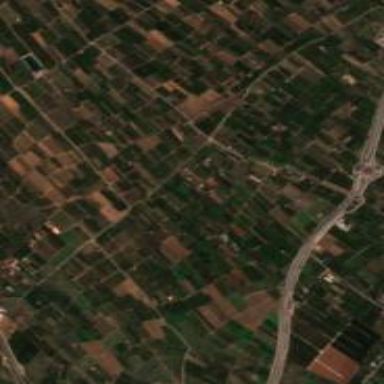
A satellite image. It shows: Orange orchard with rows of orange trees.